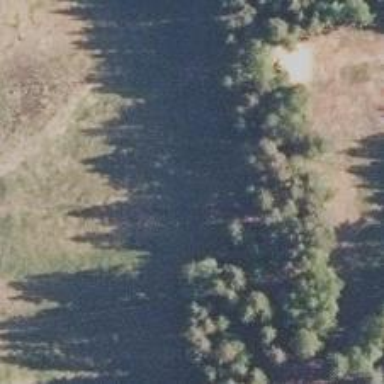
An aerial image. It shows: Disc golf hole.